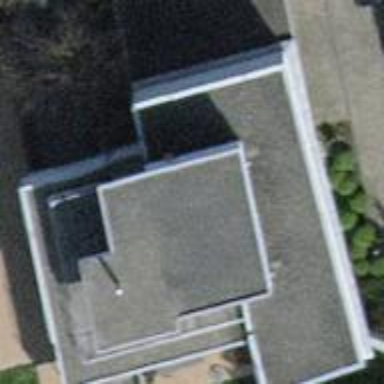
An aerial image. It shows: The building has flat roof oriented across. The roof is major part of the building.